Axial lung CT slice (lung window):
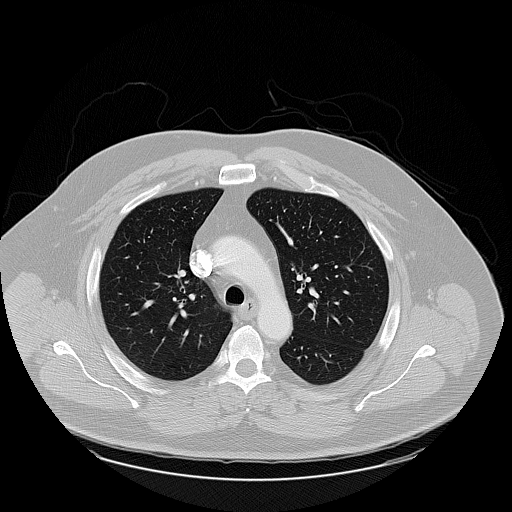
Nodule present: no